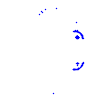
Particle: proton